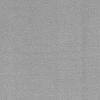
Atmospheric dust classification: dusty